Question: I add freetype to my multiplatform framework. Same code works fine on windows, but I'm unable to compile it on Mac OS X. I don't use freetype libraries and I compile everything from source code. My main project is written with C++. No matter what I try I always get some sort of errors regarding ftgzip file which is included in project settings.
Here's how the error looks like:

I'm running out of options and don't know what to try else. Any help would be appreciated.
Atleast on firefox press right mouse button and view image, to see original resolution image.
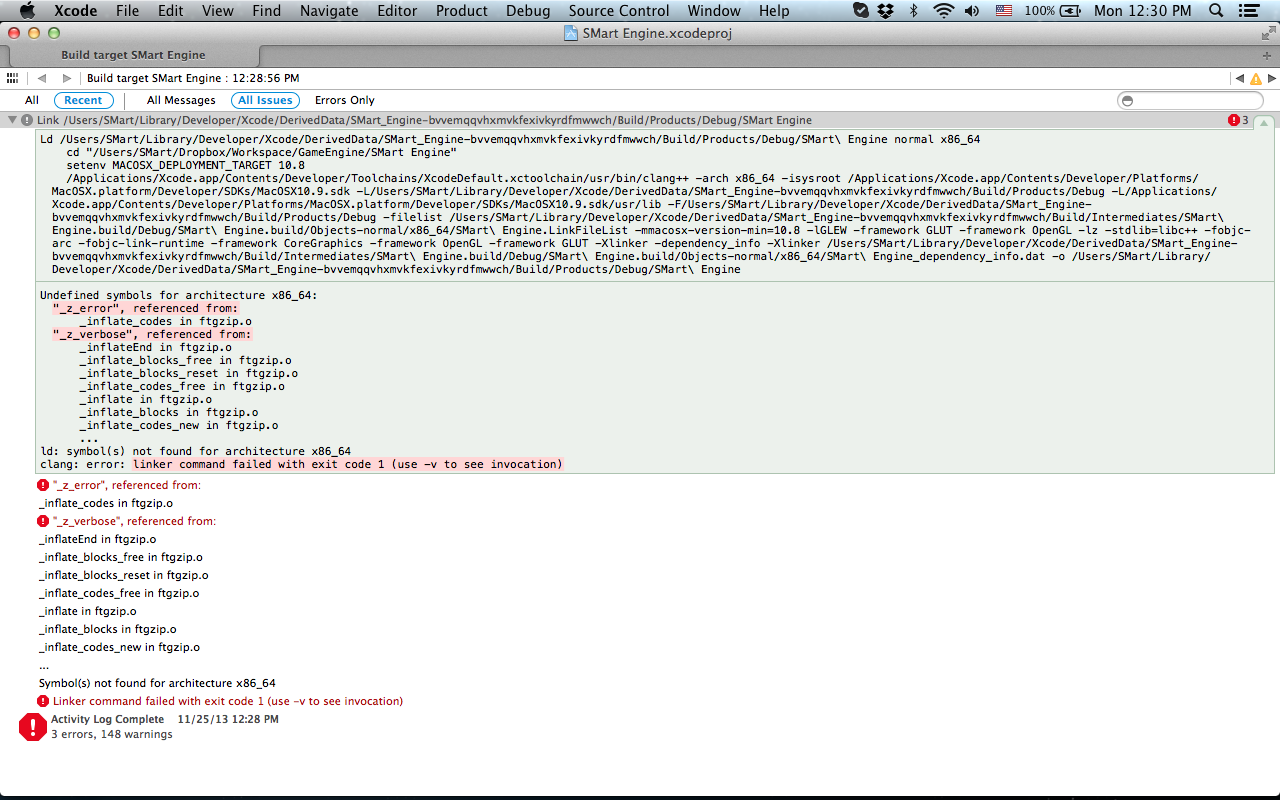
Answer: You need to provide those symbols in your code:
'''
int z_verbose = 0;
void z_error(/* should be const */char* message)
{
log_somewhere_or_ignore(message);
}
'''